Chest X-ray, PA view. Patient: 35 years old, sex M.
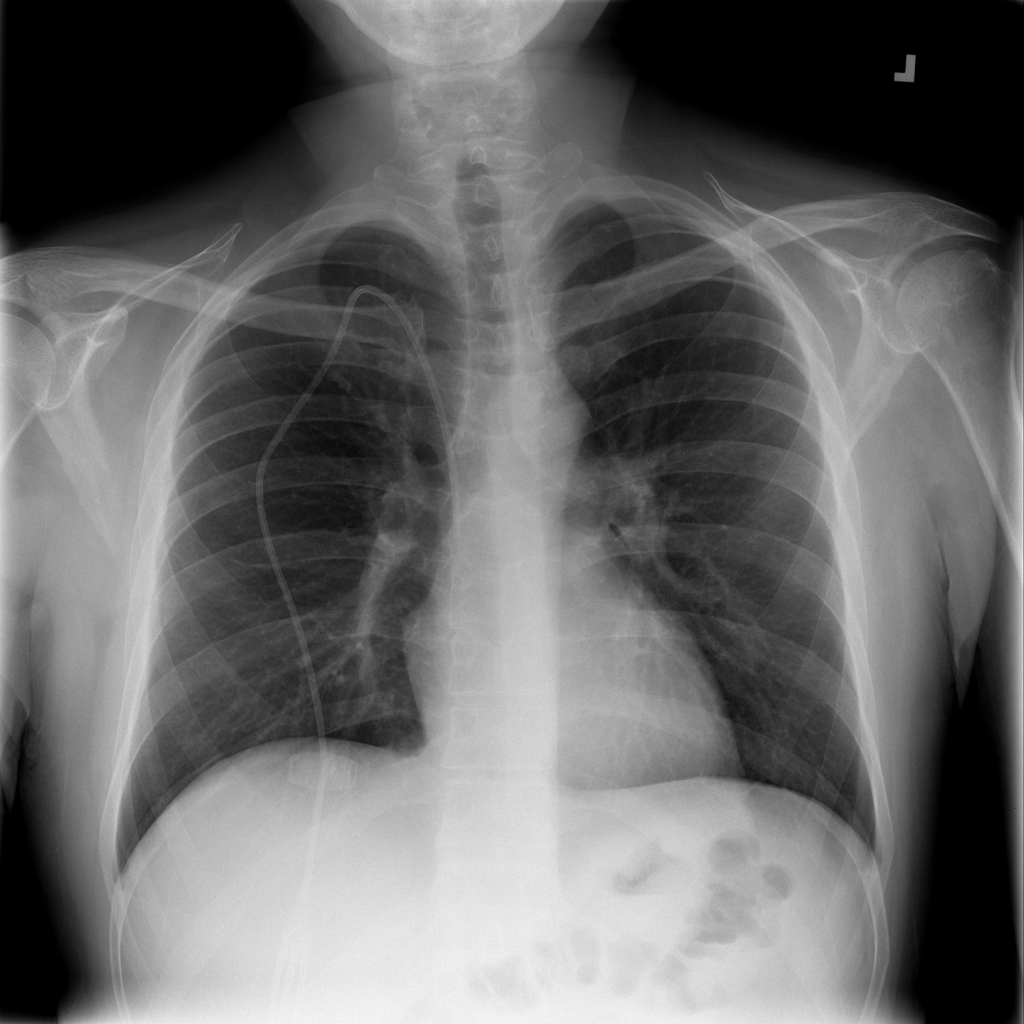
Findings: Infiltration